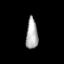
Tissue: lung
Cell type: T cells
Senescence score: 0.2366
Nuclear area (px): 350
Mean DAPI intensity: 173.011